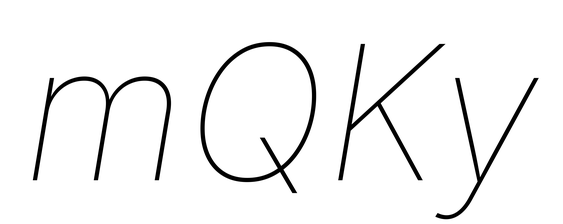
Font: Inter-Italic_Thin_Italic